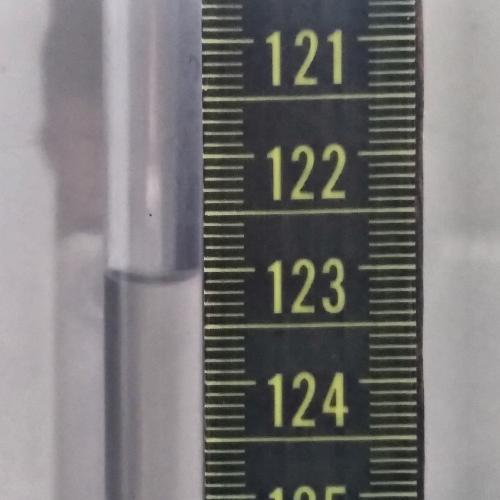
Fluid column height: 123.1 cm